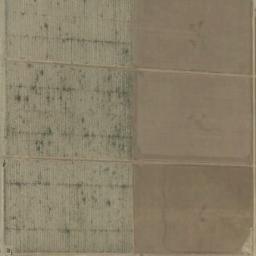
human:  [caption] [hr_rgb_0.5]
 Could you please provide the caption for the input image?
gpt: Six neatly arranged half yellow brown half light earth yellow mixed rectangular farmland .

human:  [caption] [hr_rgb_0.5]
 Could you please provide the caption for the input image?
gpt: There are many rectangular farmlands of different sizes .

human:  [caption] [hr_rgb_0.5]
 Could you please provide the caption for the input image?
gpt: There are some bare rectangular farmland .

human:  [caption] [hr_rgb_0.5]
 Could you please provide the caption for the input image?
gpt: Several khaki rectangular farmlands are neatly arranged on the ground .

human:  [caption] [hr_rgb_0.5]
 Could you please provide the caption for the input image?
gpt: There are several yellow rectangular farmlands .